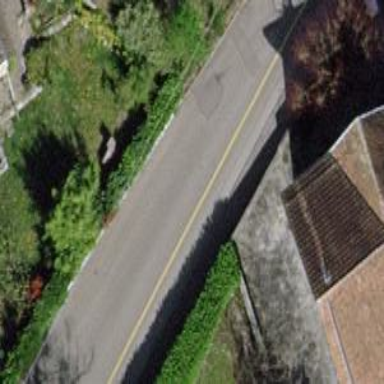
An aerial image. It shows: Residential road with asphalt surface. There is sidewalk on the left and cycleway on the opposite lane.